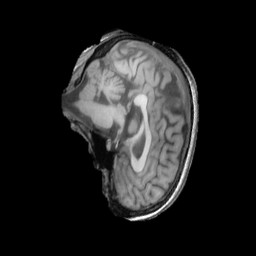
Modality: T1w
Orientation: sagittal
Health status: ill
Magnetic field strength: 3 T